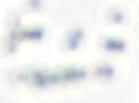
Label: Phaeocystis